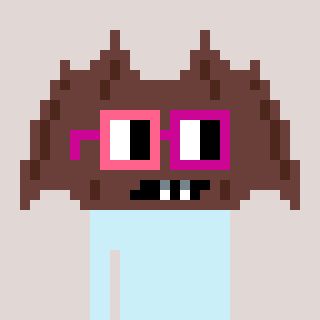
a pixel art character with square pink and red glasses, a bat-shaped head and a gunk-colored body on a warm background